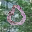
Label: 0